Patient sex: M
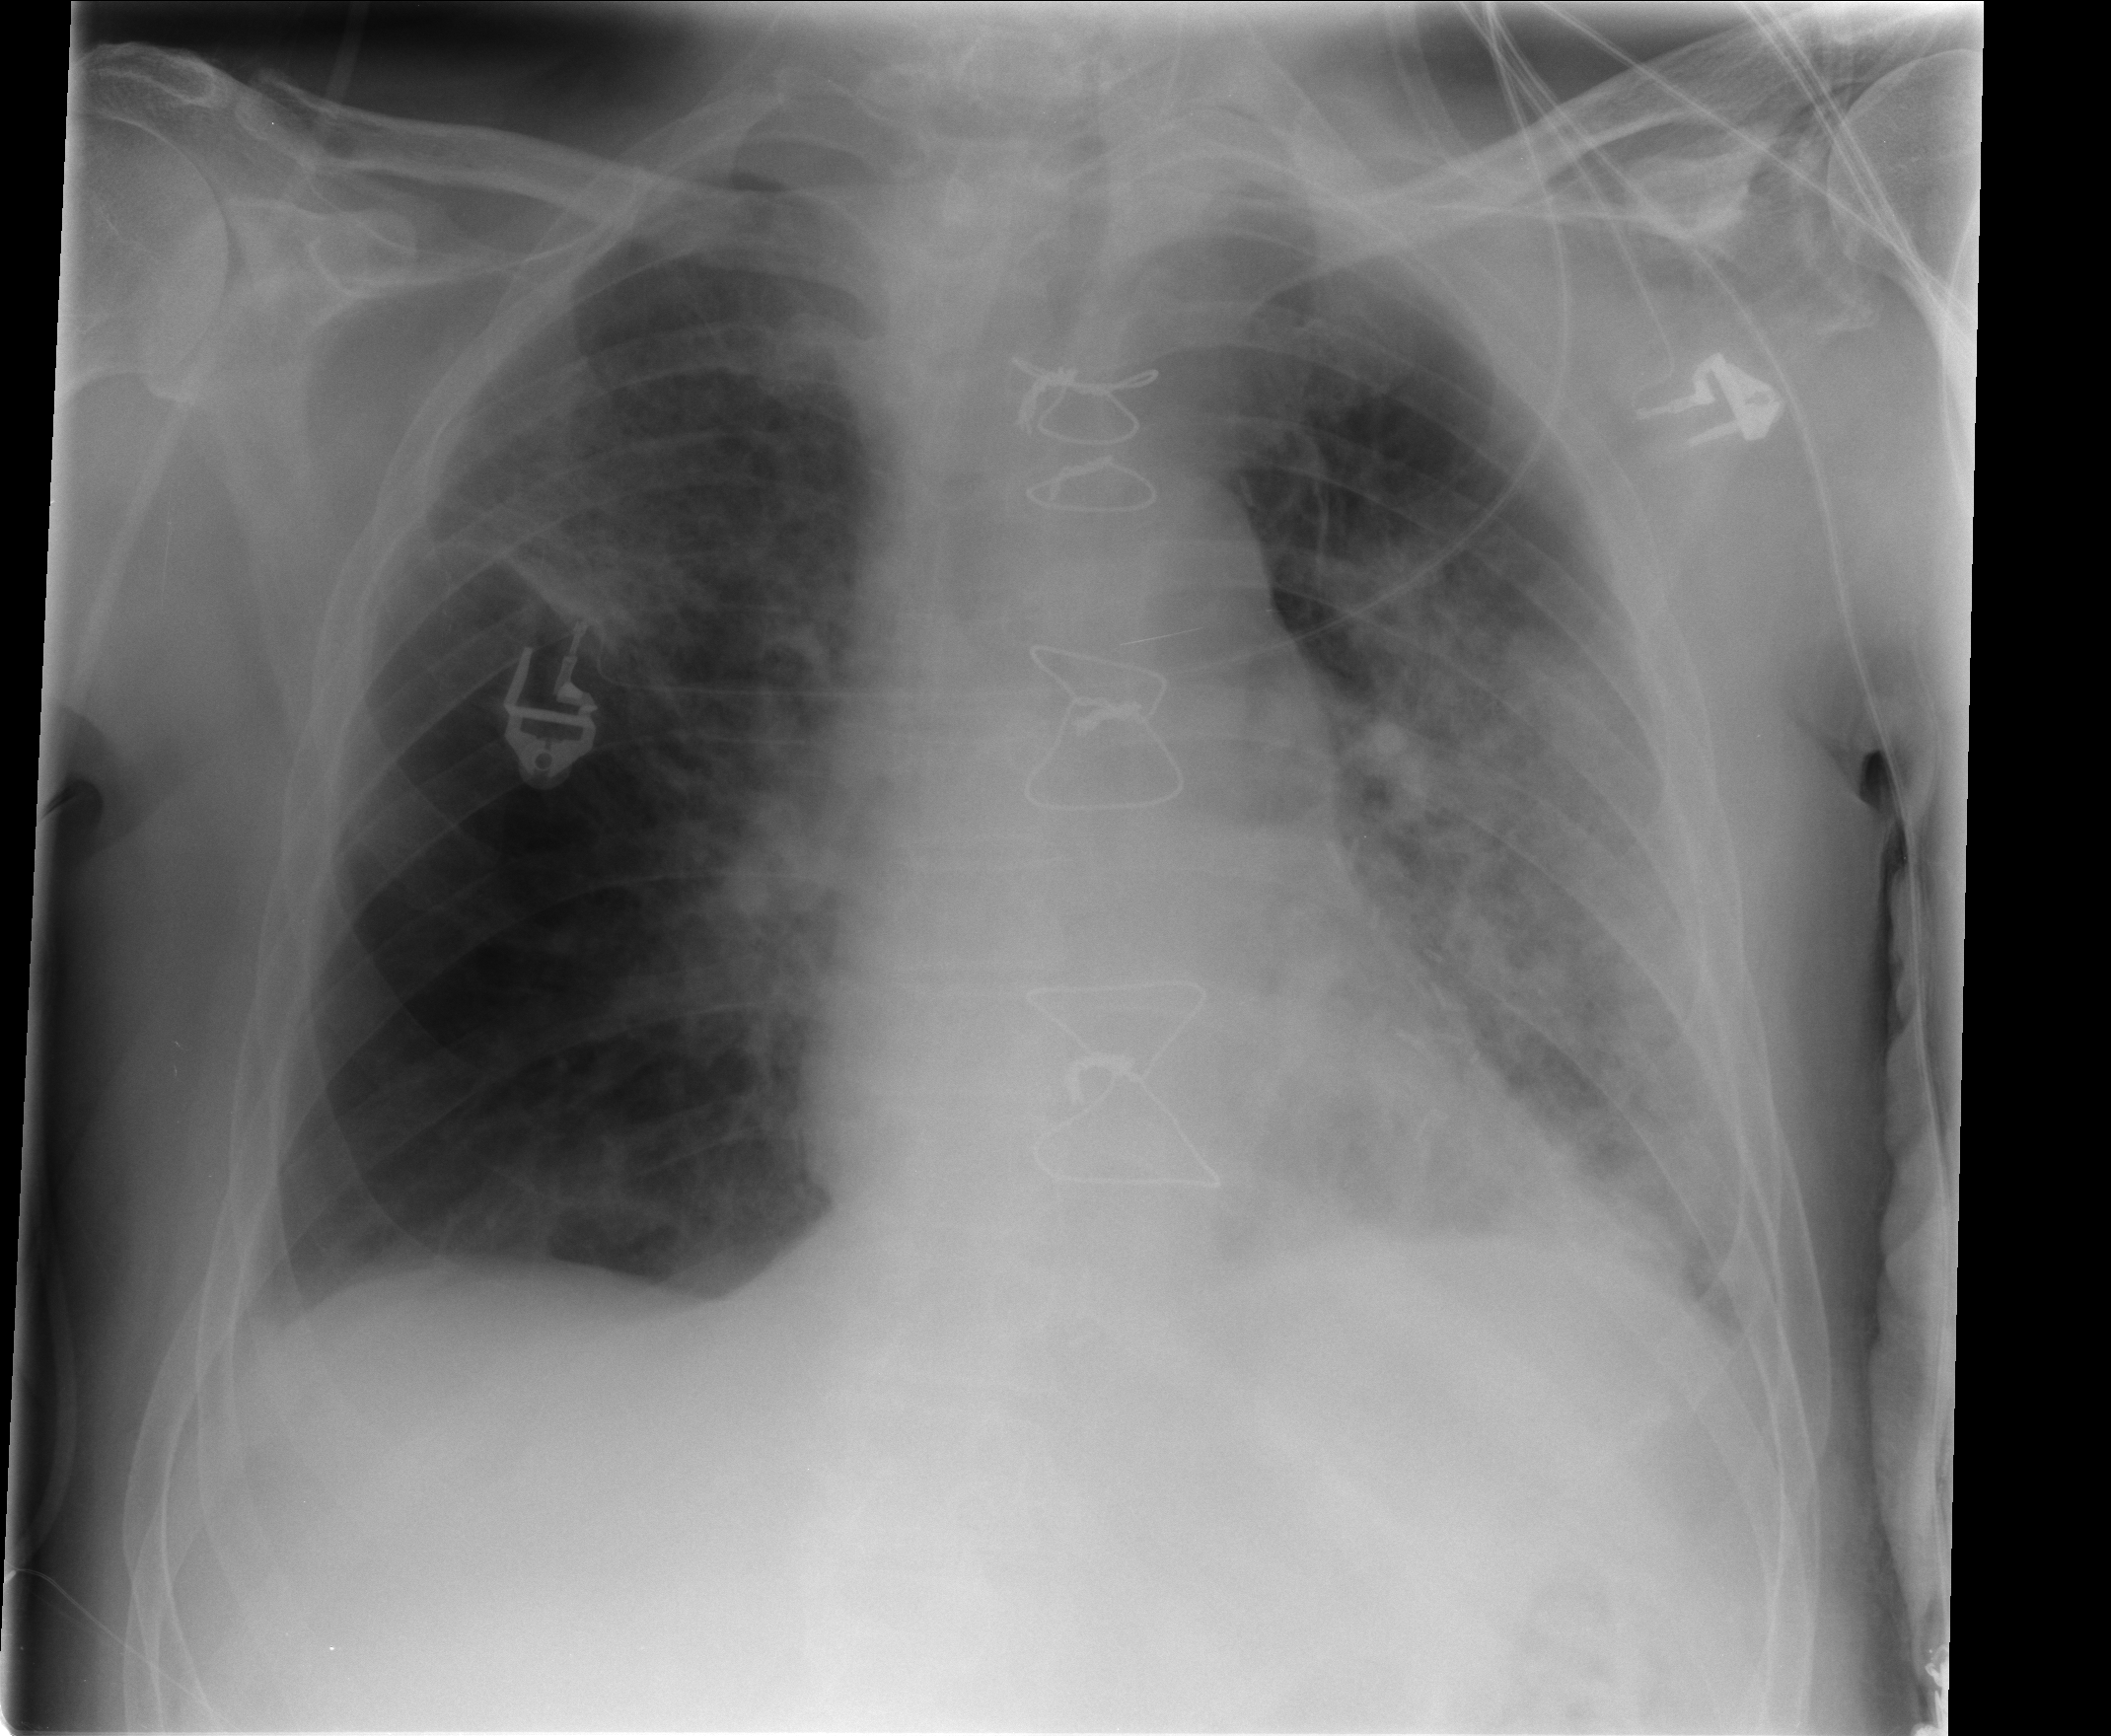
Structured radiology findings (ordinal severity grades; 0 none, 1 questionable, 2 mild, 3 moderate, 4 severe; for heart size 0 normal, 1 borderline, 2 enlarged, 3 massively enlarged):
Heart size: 0
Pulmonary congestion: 2
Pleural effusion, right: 0
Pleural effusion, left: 1
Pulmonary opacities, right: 2
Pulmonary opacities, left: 3
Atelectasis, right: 2
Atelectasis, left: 2